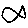
Label: fish